Current action and preconditions to check: trajectory_clear

Your task: For each precondition in the list above, predict whether it will hold at this action.

Consider the current scene as observed from the mobile robot's camera, and analyze the predicted future states of all dynamic agents (e.g., people, animals, vehicles, or any moving entities) within the NEXT SECOND.

IMPORTANT: Only answer "very likely" if you are absolutely certain—based on strong, clear evidence—that a dynamic agent will violate the precondition in the predicted future state. Do NOT answer "very likely" for unlikely, ambiguous, or low-probability risks.

Ask yourself for each precondition: Is there a high probability, with clear and convincing evidence, that the predicted future states of any dynamic agent will interfere with the predicted future state of the currently executing action within the NEXT SECOND, causing that precondition to fail?

Assess the risk level based on these predictions. Use "likely" or "very likely" if motions create a clear risk of interference.

Use "neutral" or "improbable" if agents are nearby but their predicted paths are clearly diverging or non-conflicting.

Failure Risk Categories: "very improbable", "improbable", "neutral", "likely", "very likely"

Answer Format: Output ONLY the probability_of_failure value from these categories: "very improbable", "improbable", "neutral", "likely", "very likely"

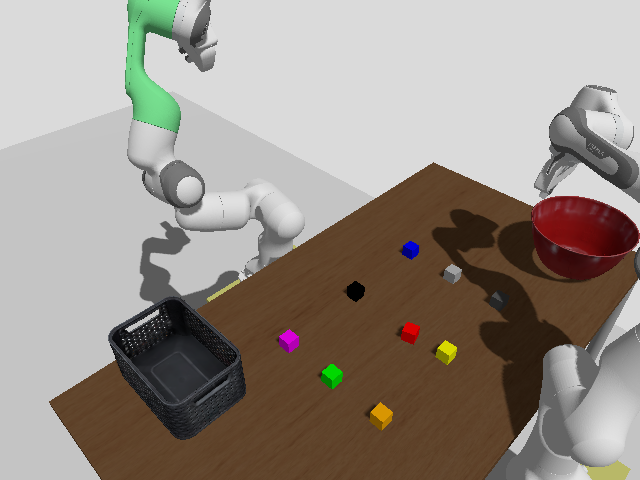

Answer: very improbable